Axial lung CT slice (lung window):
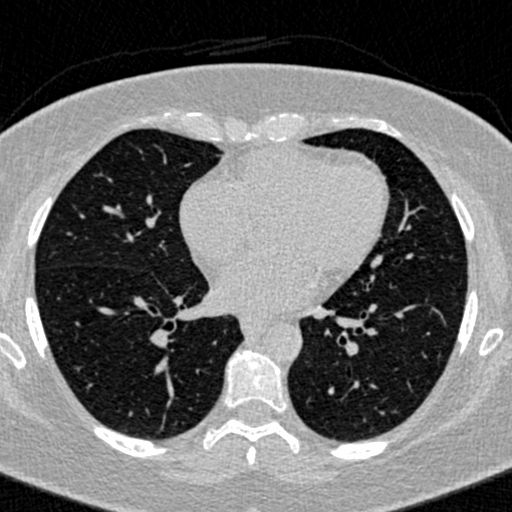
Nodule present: no